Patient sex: M
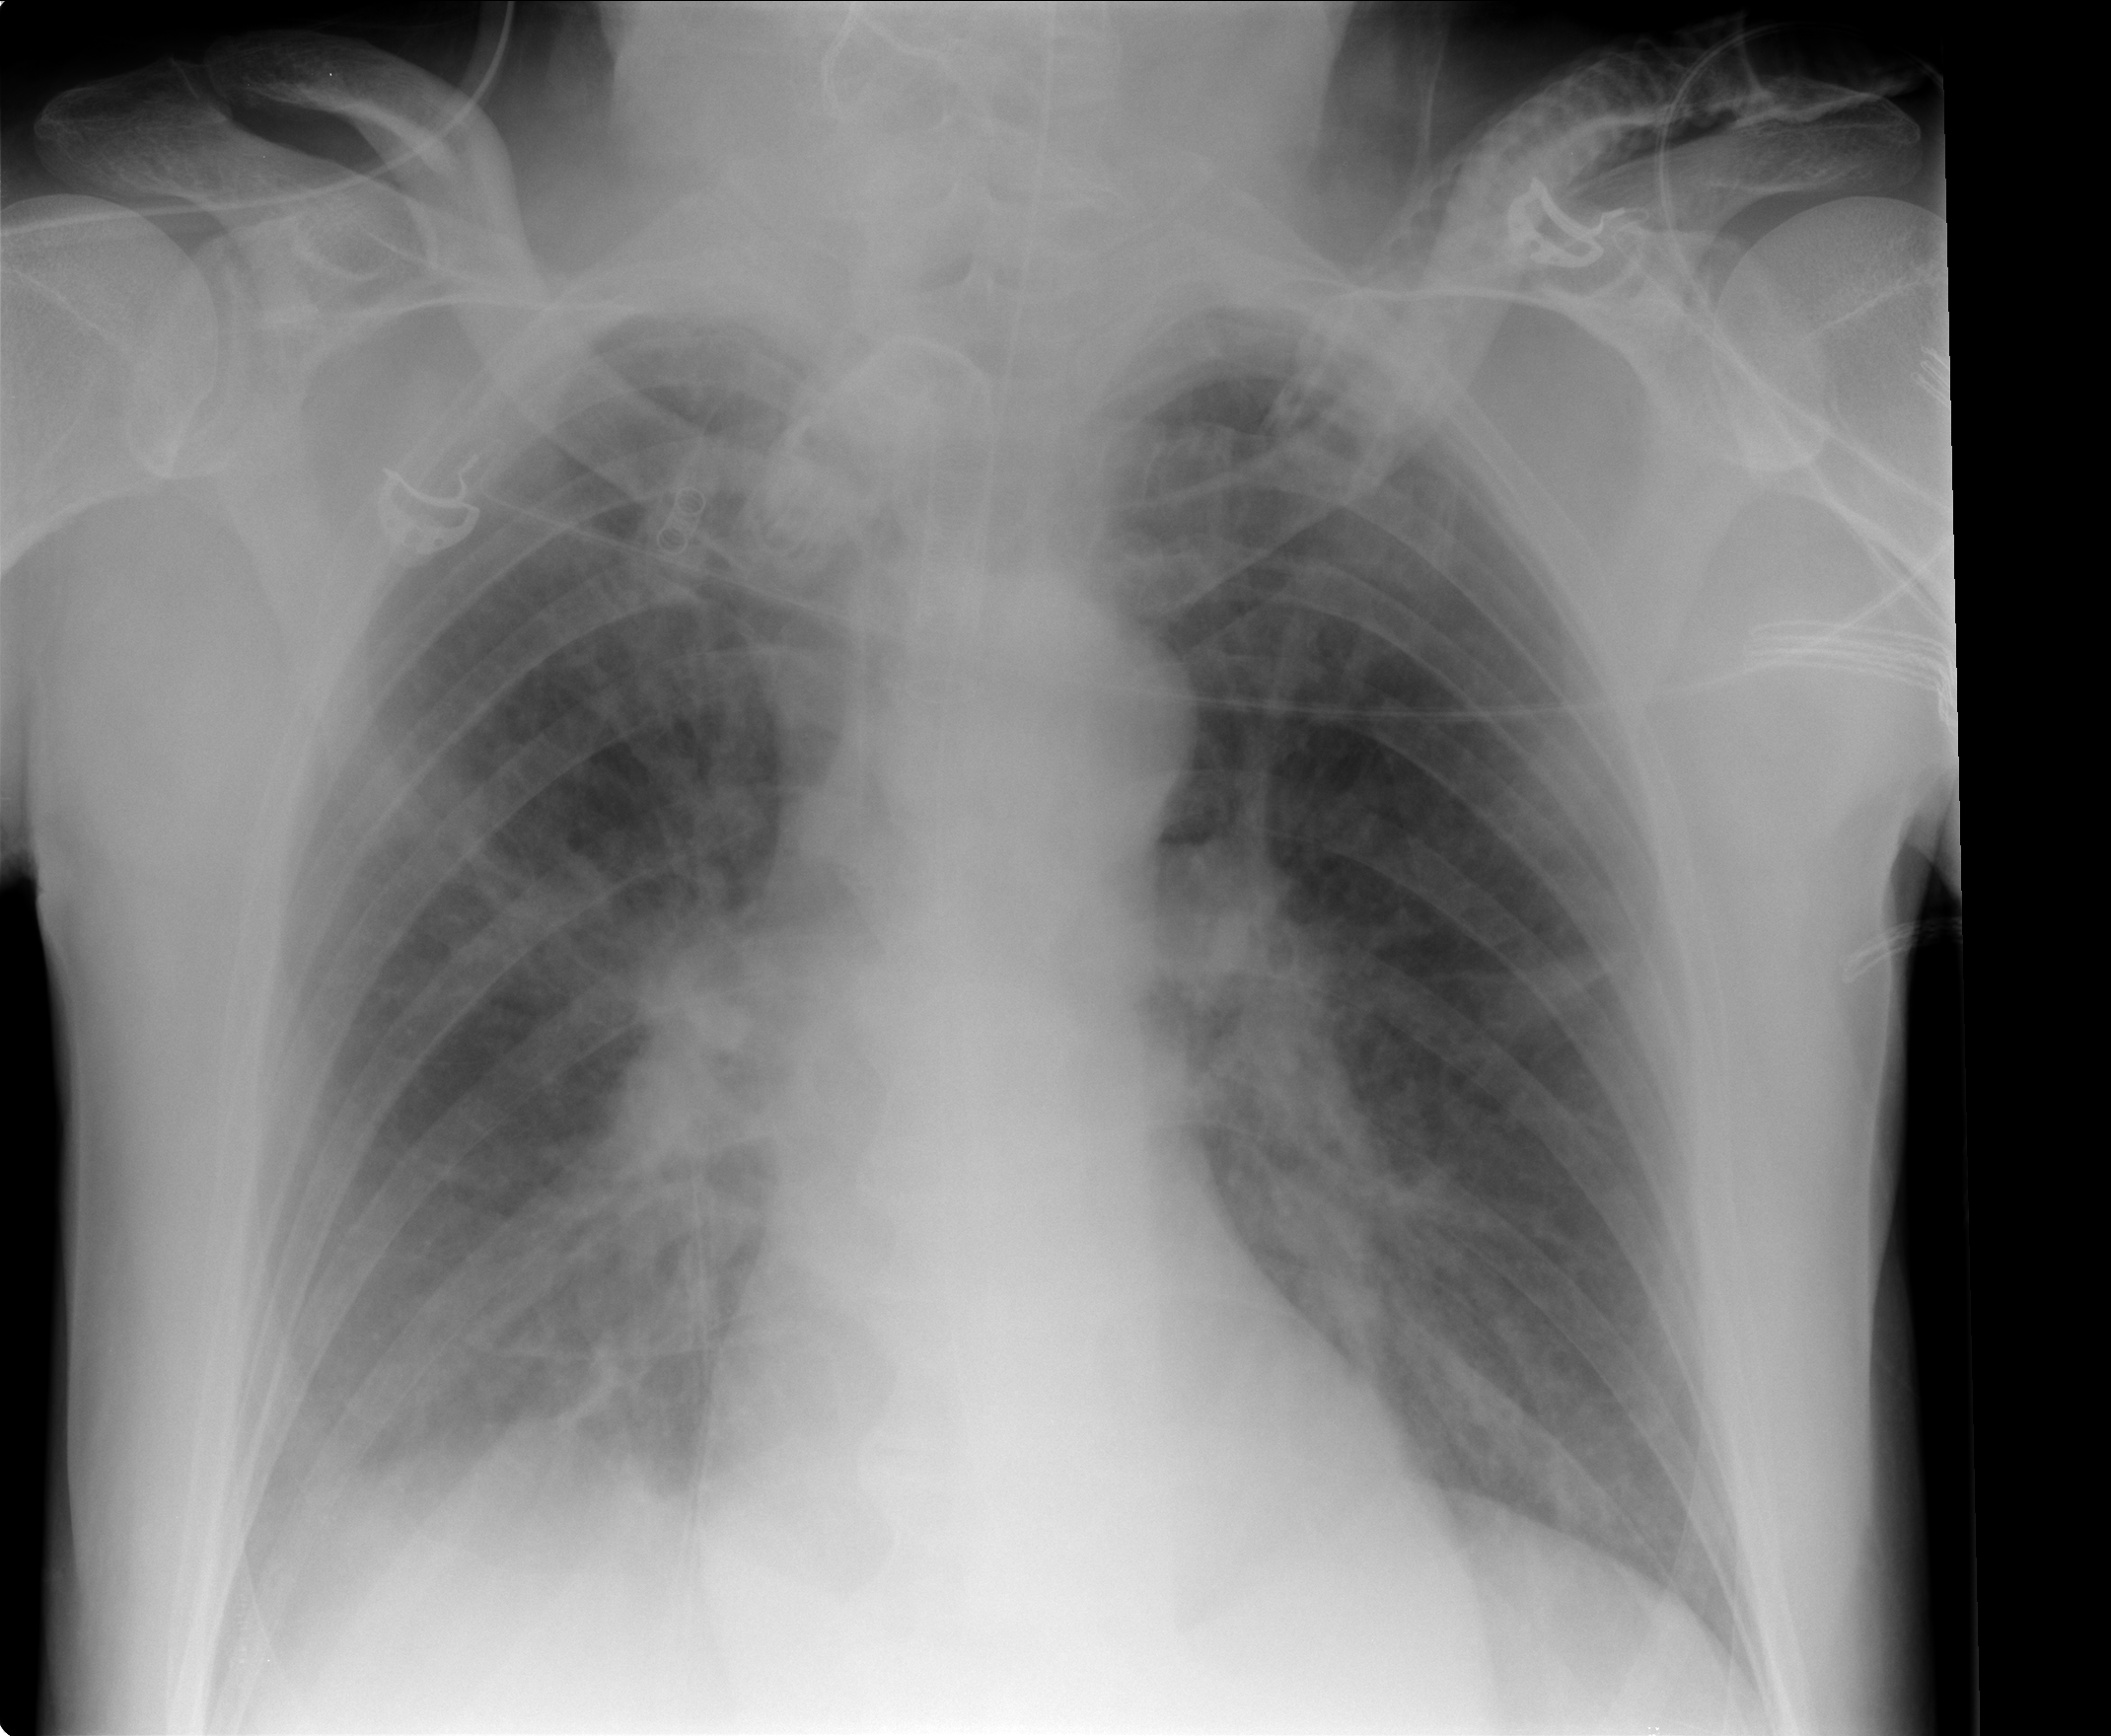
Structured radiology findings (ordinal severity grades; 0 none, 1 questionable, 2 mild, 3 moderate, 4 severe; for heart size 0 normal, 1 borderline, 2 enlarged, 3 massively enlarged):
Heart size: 0
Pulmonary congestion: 1
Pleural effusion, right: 2
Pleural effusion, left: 2
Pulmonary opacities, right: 2
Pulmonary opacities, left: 2
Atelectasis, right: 2
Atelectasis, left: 2